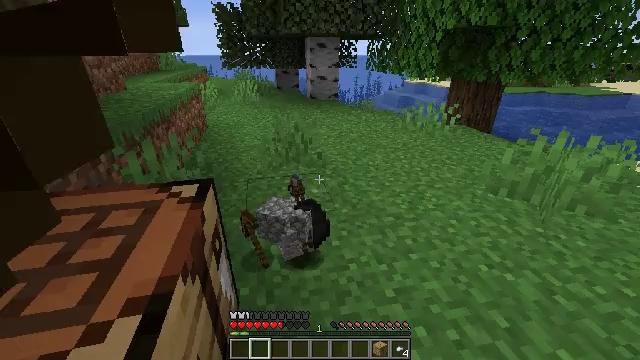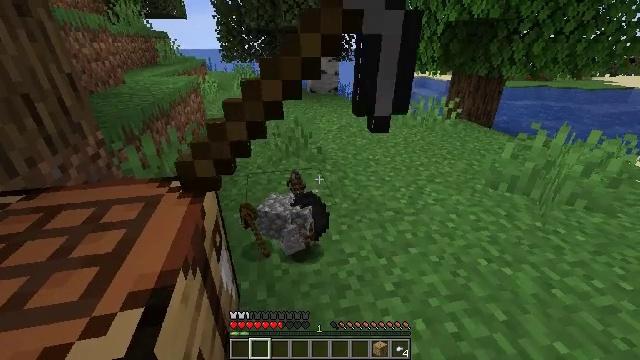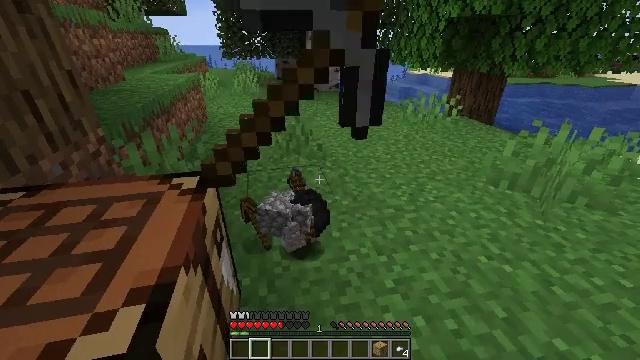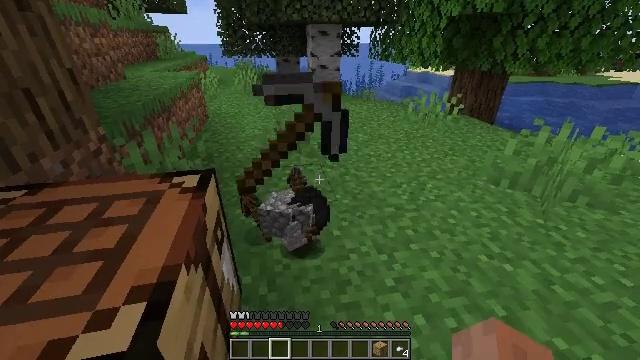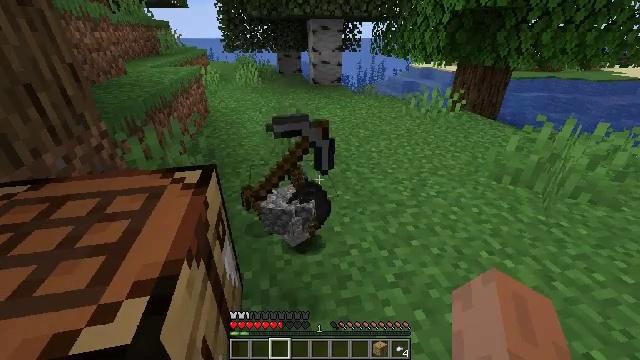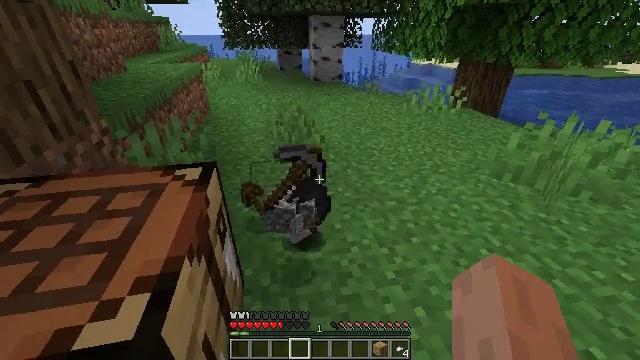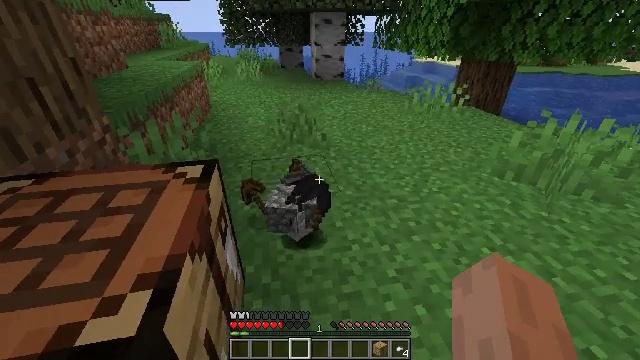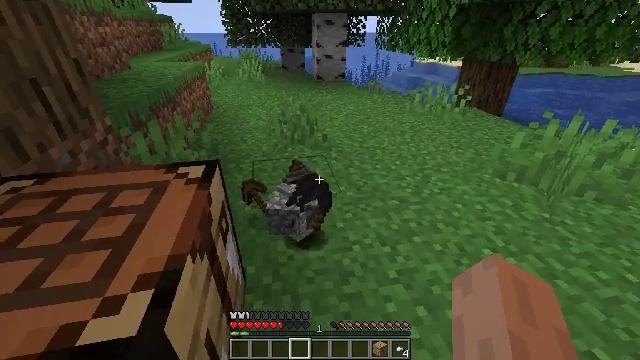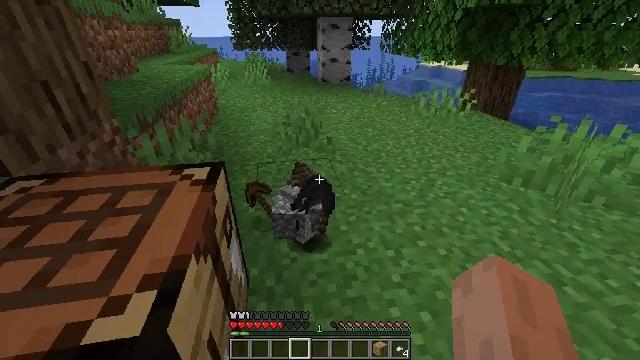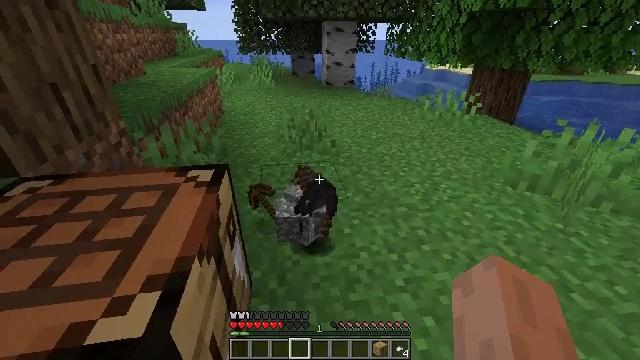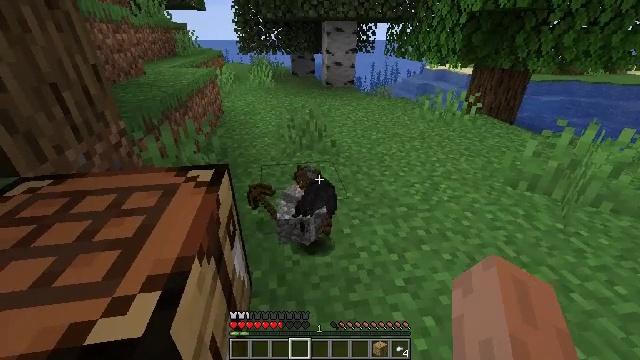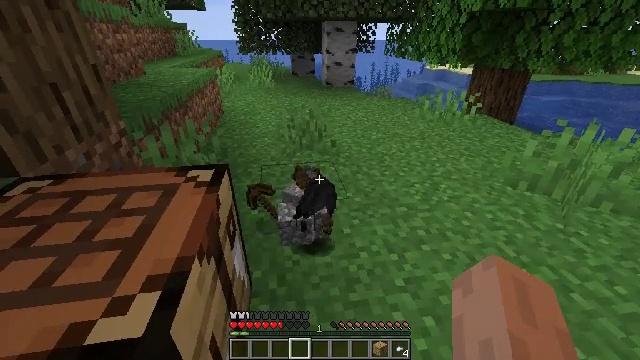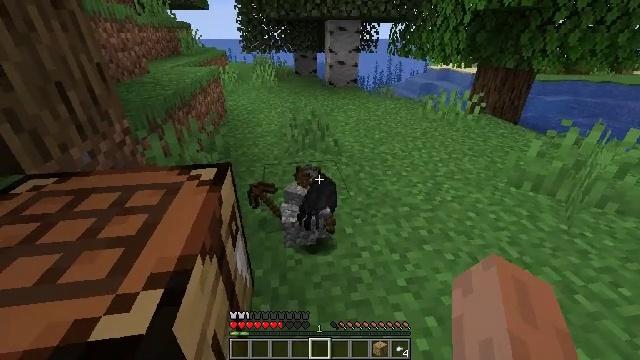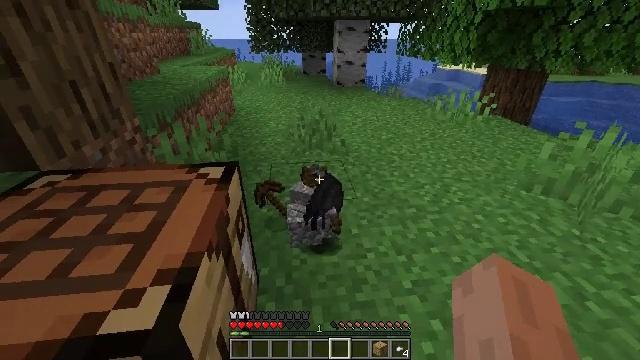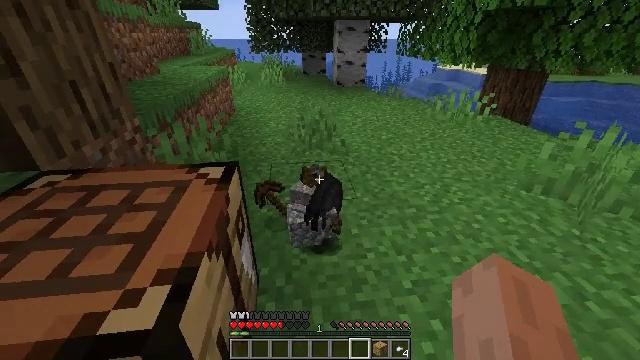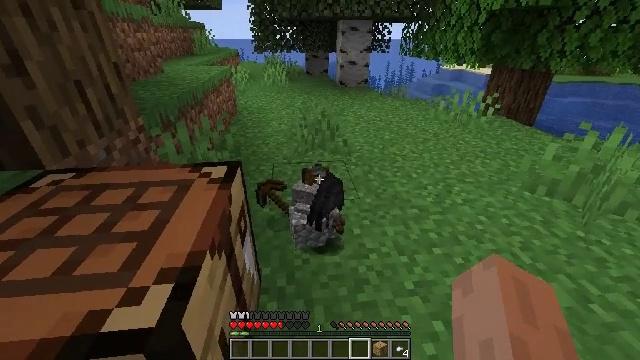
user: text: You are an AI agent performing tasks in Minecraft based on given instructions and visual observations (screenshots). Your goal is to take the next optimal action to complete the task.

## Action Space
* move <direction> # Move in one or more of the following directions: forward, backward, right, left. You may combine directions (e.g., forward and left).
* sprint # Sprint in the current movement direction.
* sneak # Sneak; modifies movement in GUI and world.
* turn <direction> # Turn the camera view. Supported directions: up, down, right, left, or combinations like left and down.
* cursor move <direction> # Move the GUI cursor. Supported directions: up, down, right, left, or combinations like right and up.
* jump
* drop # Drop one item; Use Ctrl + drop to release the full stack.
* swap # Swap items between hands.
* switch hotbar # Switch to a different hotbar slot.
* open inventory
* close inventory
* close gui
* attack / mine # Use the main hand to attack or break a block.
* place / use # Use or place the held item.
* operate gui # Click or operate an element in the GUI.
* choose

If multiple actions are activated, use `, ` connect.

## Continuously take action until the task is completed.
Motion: motion action
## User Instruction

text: Remove oak planks from your possession.
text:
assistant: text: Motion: sprint, turn down
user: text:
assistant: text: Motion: sprint
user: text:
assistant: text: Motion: sprint
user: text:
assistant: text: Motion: sprint
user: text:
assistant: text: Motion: sprint
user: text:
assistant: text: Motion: sprint
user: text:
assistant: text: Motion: sprint
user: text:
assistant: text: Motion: sprint, turn left
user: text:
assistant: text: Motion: sprint
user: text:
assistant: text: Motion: sprint
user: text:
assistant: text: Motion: sprint
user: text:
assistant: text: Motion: sprint
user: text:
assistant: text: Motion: sprint, turn left
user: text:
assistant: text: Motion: sprint
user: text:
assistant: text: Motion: sprint
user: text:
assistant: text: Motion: sprint
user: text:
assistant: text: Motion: sprint
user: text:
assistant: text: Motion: sprint, turn left and up
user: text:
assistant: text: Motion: sprint
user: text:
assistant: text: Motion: sprint
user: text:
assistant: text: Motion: sprint
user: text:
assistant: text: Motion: sprint
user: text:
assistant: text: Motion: sprint
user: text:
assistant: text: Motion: sprint
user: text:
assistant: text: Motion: sprint
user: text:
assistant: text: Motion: sprint, drop
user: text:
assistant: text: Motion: sprint, drop
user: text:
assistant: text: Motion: sprint
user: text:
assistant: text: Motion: sprint
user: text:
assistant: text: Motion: sprint